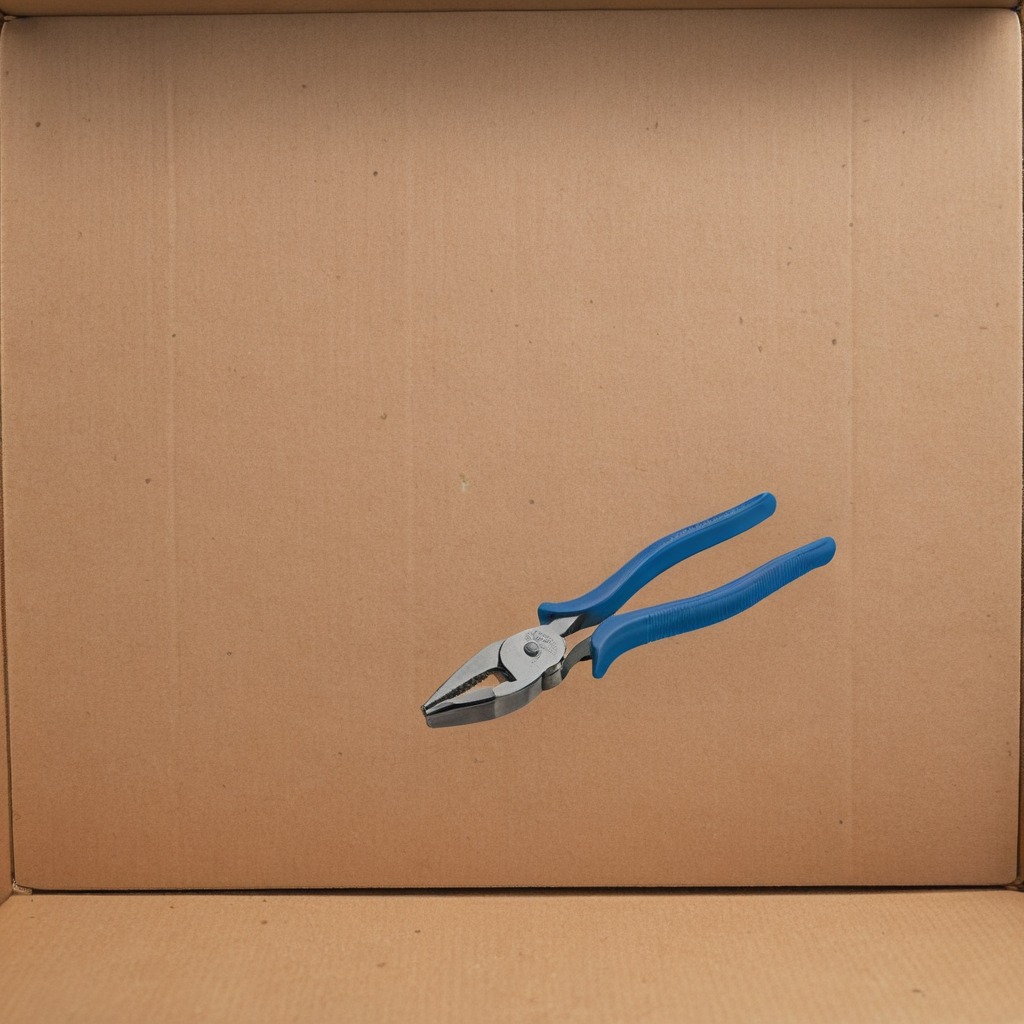
A plier lying on a clean dry cardboard box surface in an outdoor workshop during daytime bright natural light soft shadows slightly creased but